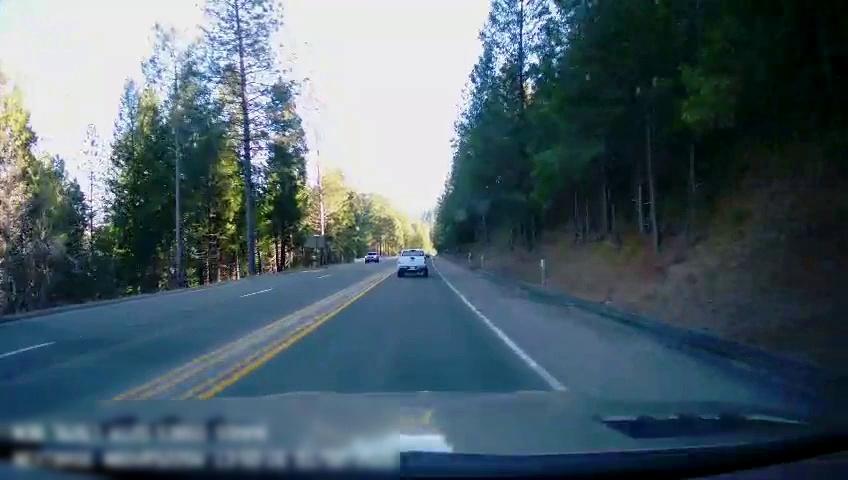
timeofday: Day
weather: Sunny
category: Drivable Space
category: Vehicles | Truck
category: Vehicles | Truck
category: Lanes | Alternate Lane
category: Lanes | Current Lane
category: Lanes | Current Lane
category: Lanes | Opposite Lane
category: Lanes | Opposite Lane
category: Lanes | Opposite Lane